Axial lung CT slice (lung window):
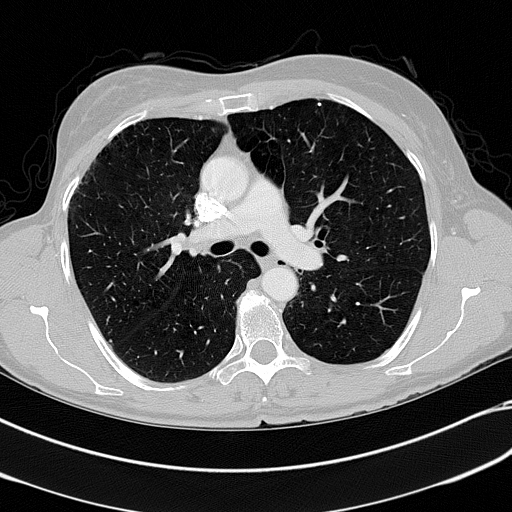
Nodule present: no